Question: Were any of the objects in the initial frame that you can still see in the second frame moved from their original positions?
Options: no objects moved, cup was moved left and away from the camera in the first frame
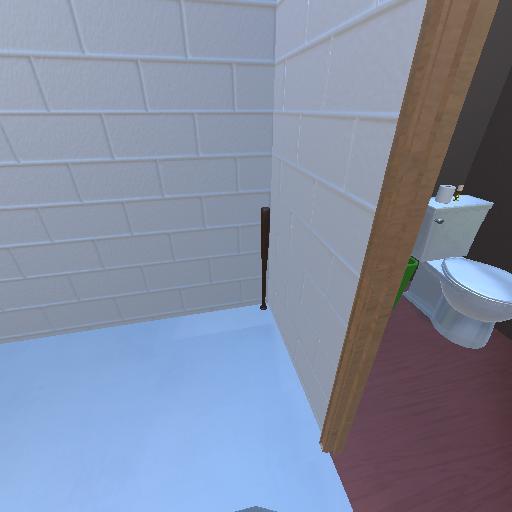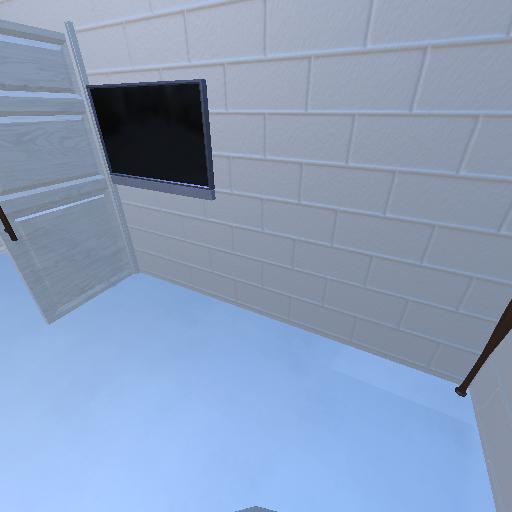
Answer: no objects moved